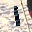
Label: 1